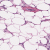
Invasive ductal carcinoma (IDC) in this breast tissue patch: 0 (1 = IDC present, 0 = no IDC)